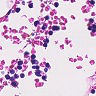
Metastatic tissue present: no